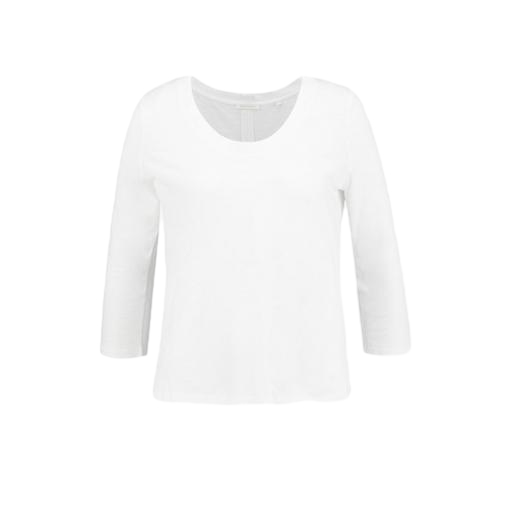
white three-quarter-sleeve scoop-neck t-shirt only macy, white three-quarter-sleeve top only macy, white raw-edge scoop-neck top only macy, white background